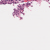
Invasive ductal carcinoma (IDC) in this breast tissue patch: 0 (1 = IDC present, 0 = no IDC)